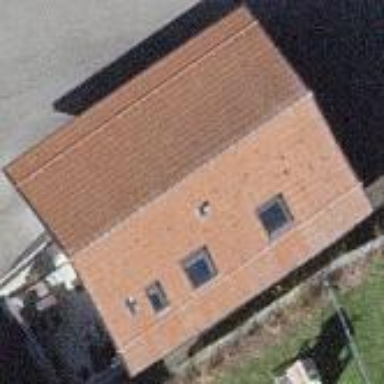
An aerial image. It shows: Building.